Field crop: tomato
Growth stage: 1
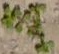
Species: portulaca